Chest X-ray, AP view. Patient: 32 years old, sex F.
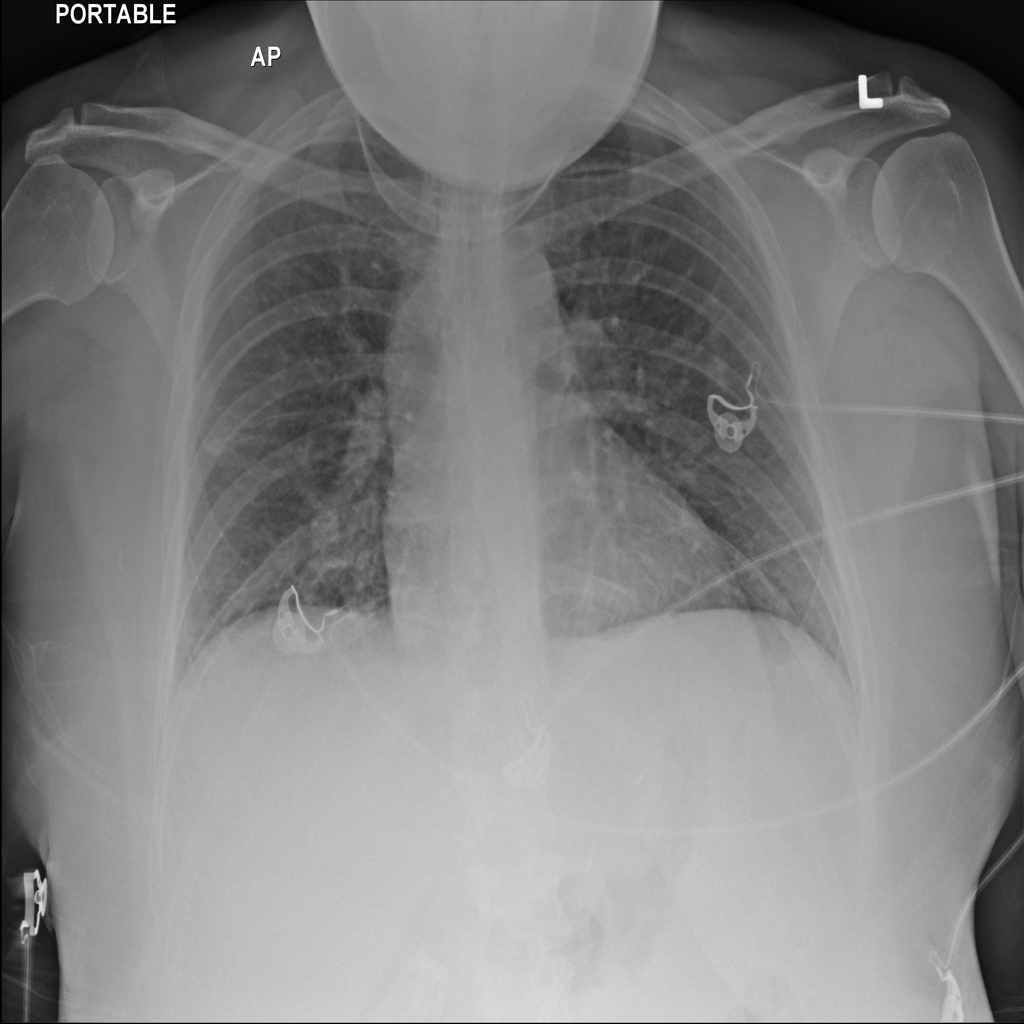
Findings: No Finding